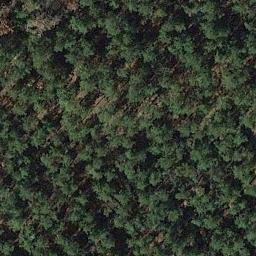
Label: forest